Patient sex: M
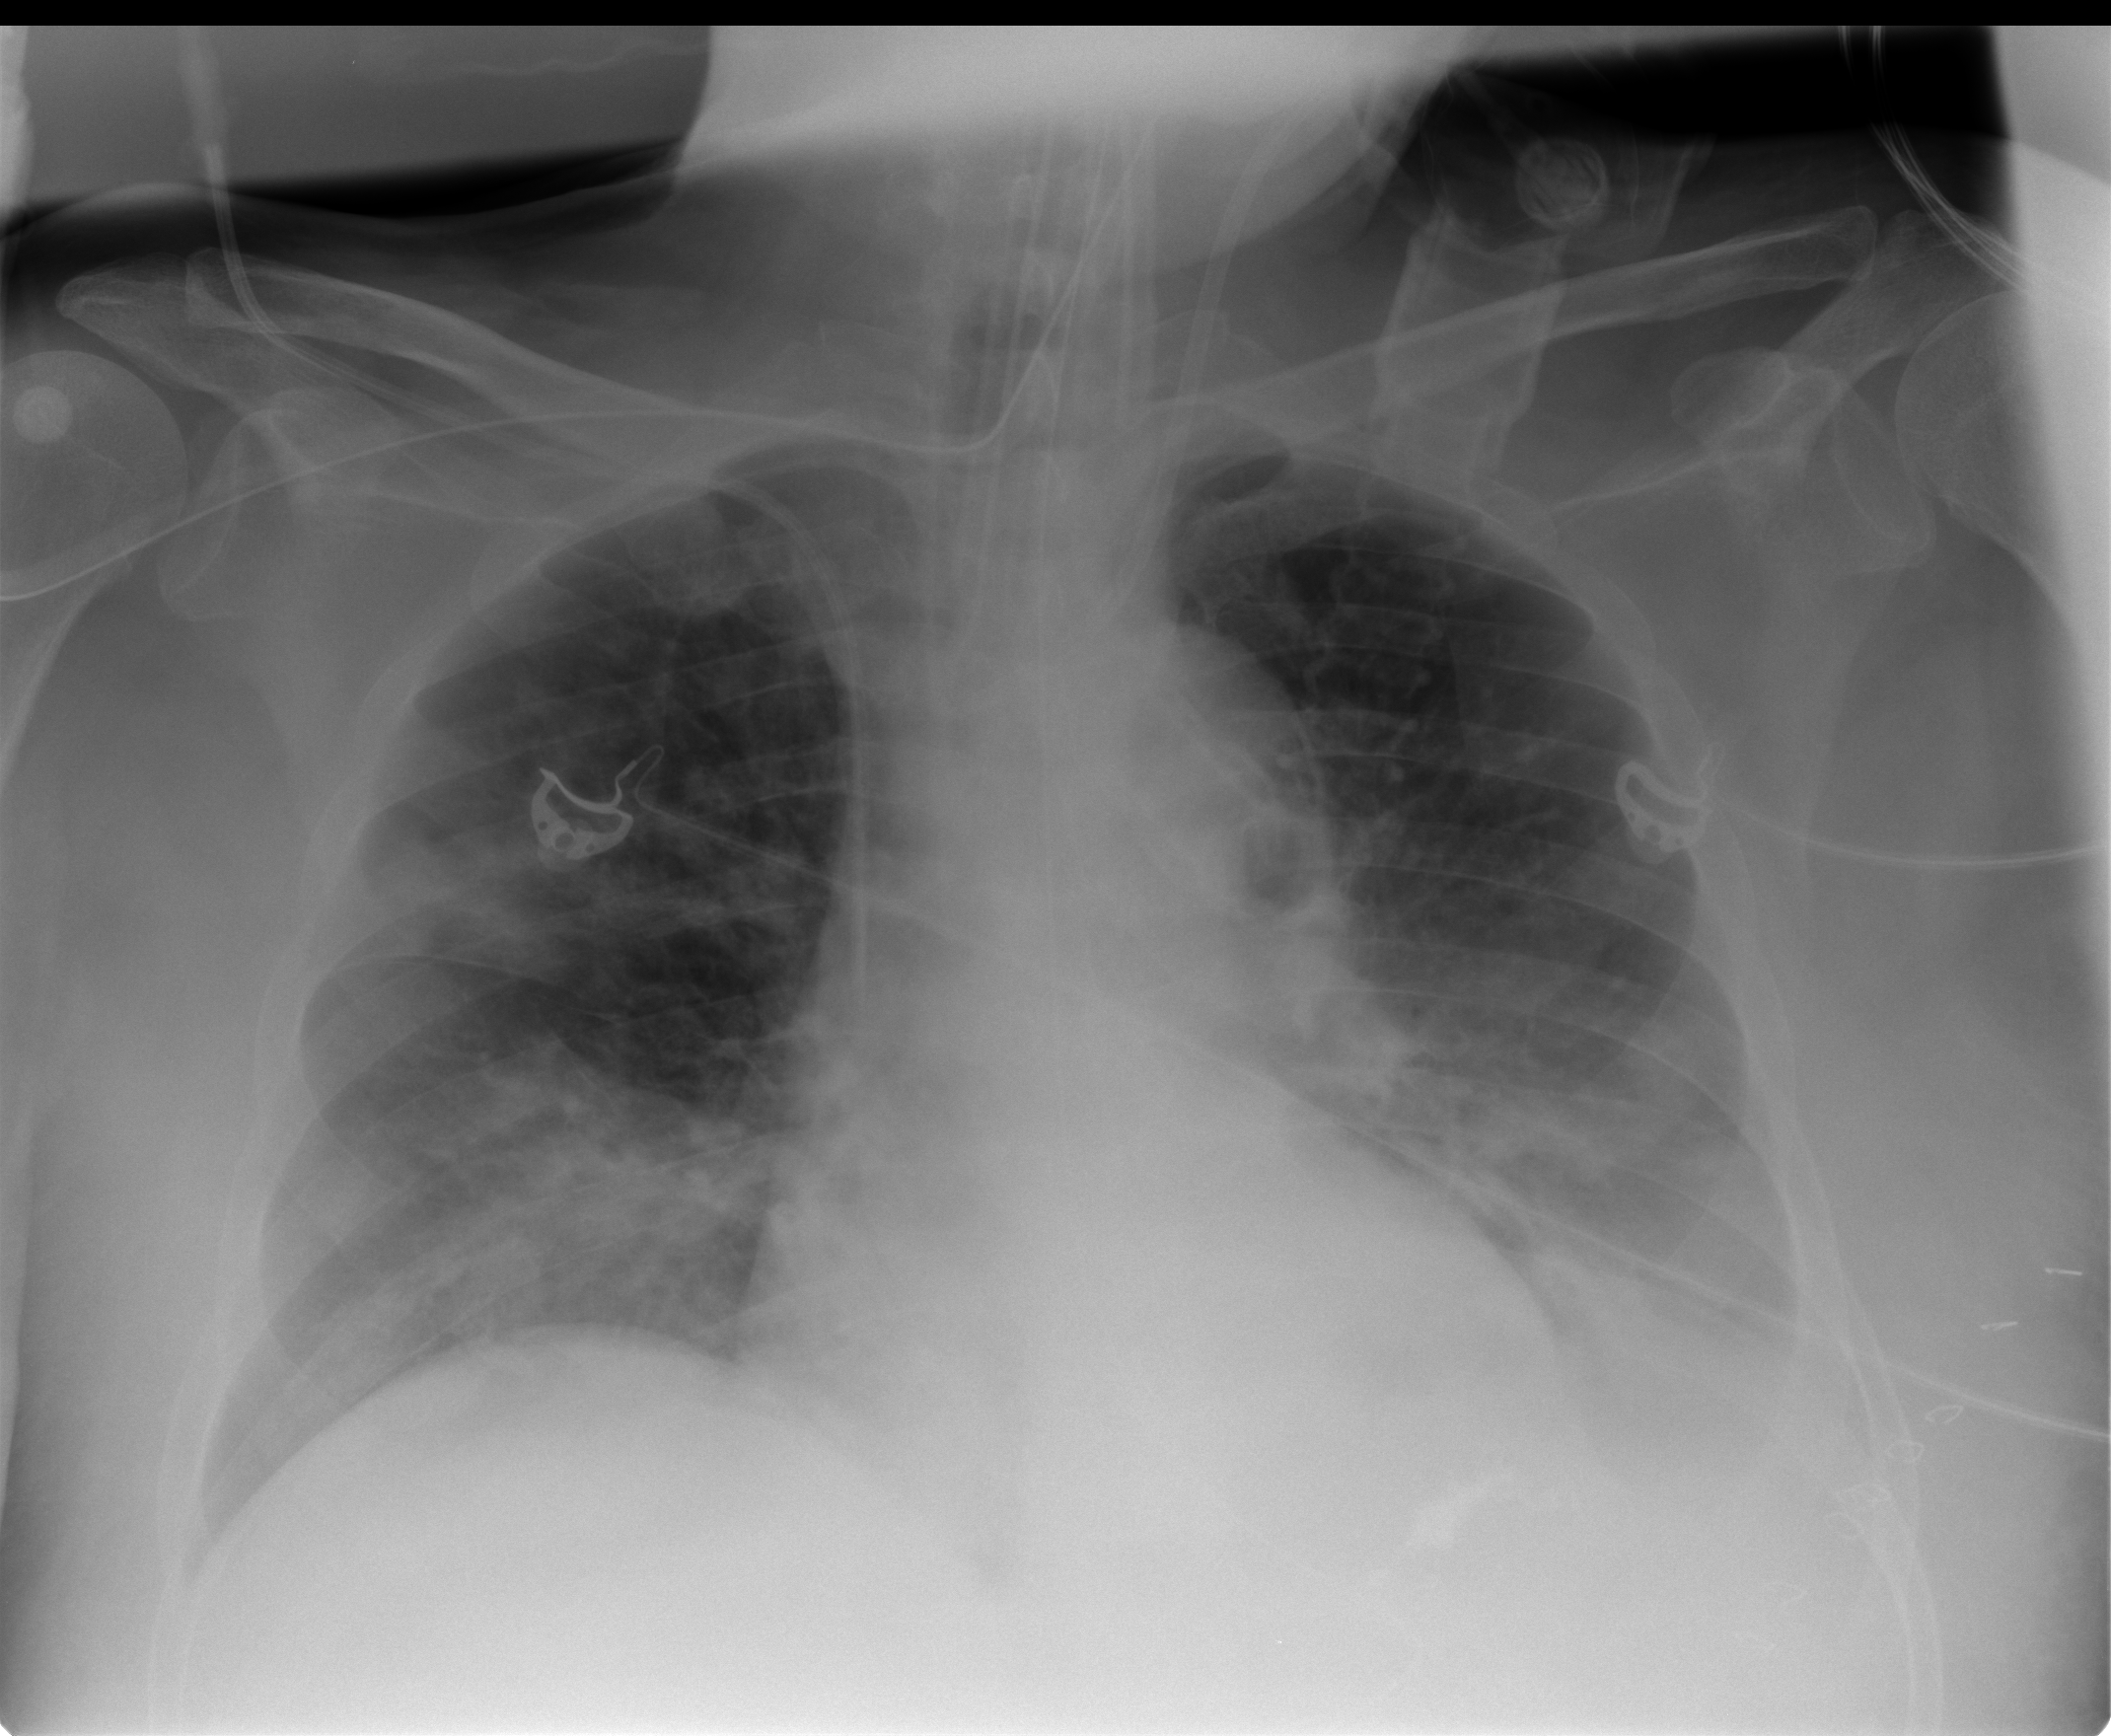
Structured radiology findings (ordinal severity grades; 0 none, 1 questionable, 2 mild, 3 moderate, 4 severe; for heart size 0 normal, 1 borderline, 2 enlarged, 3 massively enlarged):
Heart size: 0
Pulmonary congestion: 2
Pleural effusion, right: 0
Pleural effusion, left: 2
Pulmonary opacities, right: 2
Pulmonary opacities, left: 2
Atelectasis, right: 2
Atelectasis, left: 2